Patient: sex M, age 61
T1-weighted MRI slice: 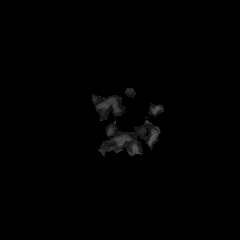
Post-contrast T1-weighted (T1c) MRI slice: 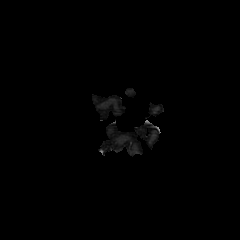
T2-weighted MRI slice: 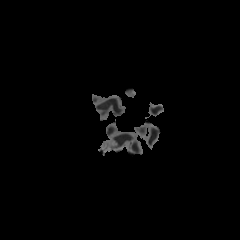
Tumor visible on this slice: no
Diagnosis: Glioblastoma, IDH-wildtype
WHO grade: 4